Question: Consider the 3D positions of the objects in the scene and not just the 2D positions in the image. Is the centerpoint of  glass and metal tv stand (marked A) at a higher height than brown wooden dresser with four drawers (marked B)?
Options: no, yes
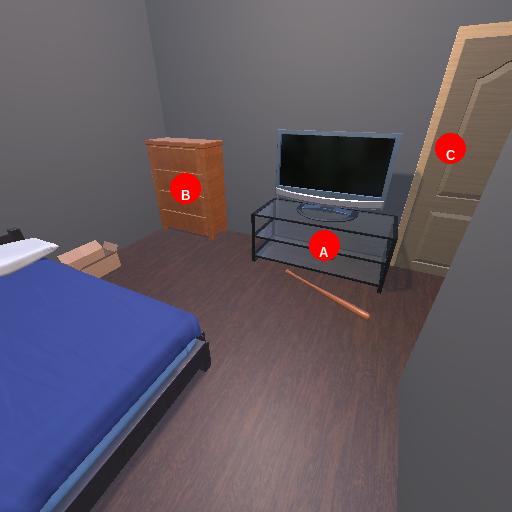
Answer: no